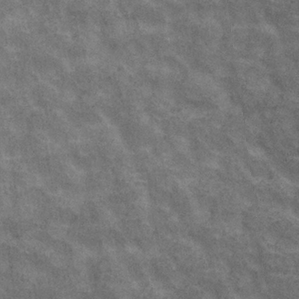
Label: frost